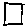
Label: square